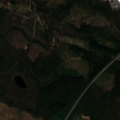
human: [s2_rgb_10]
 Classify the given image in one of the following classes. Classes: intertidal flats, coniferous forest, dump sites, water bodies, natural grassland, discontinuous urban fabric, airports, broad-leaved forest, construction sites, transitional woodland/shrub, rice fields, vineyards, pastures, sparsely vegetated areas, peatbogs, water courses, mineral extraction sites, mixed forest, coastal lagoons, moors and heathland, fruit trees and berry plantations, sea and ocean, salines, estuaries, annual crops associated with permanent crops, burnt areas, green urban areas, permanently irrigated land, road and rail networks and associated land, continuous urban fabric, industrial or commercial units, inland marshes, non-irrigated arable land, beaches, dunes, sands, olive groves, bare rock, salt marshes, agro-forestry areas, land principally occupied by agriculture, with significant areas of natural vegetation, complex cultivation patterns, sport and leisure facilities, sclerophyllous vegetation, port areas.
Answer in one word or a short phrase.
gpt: industrial or commercial units, land principally occupied by agriculture, with significant areas of natural vegetation, coniferous forest, peatbogs